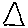
Label: triangle